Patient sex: F
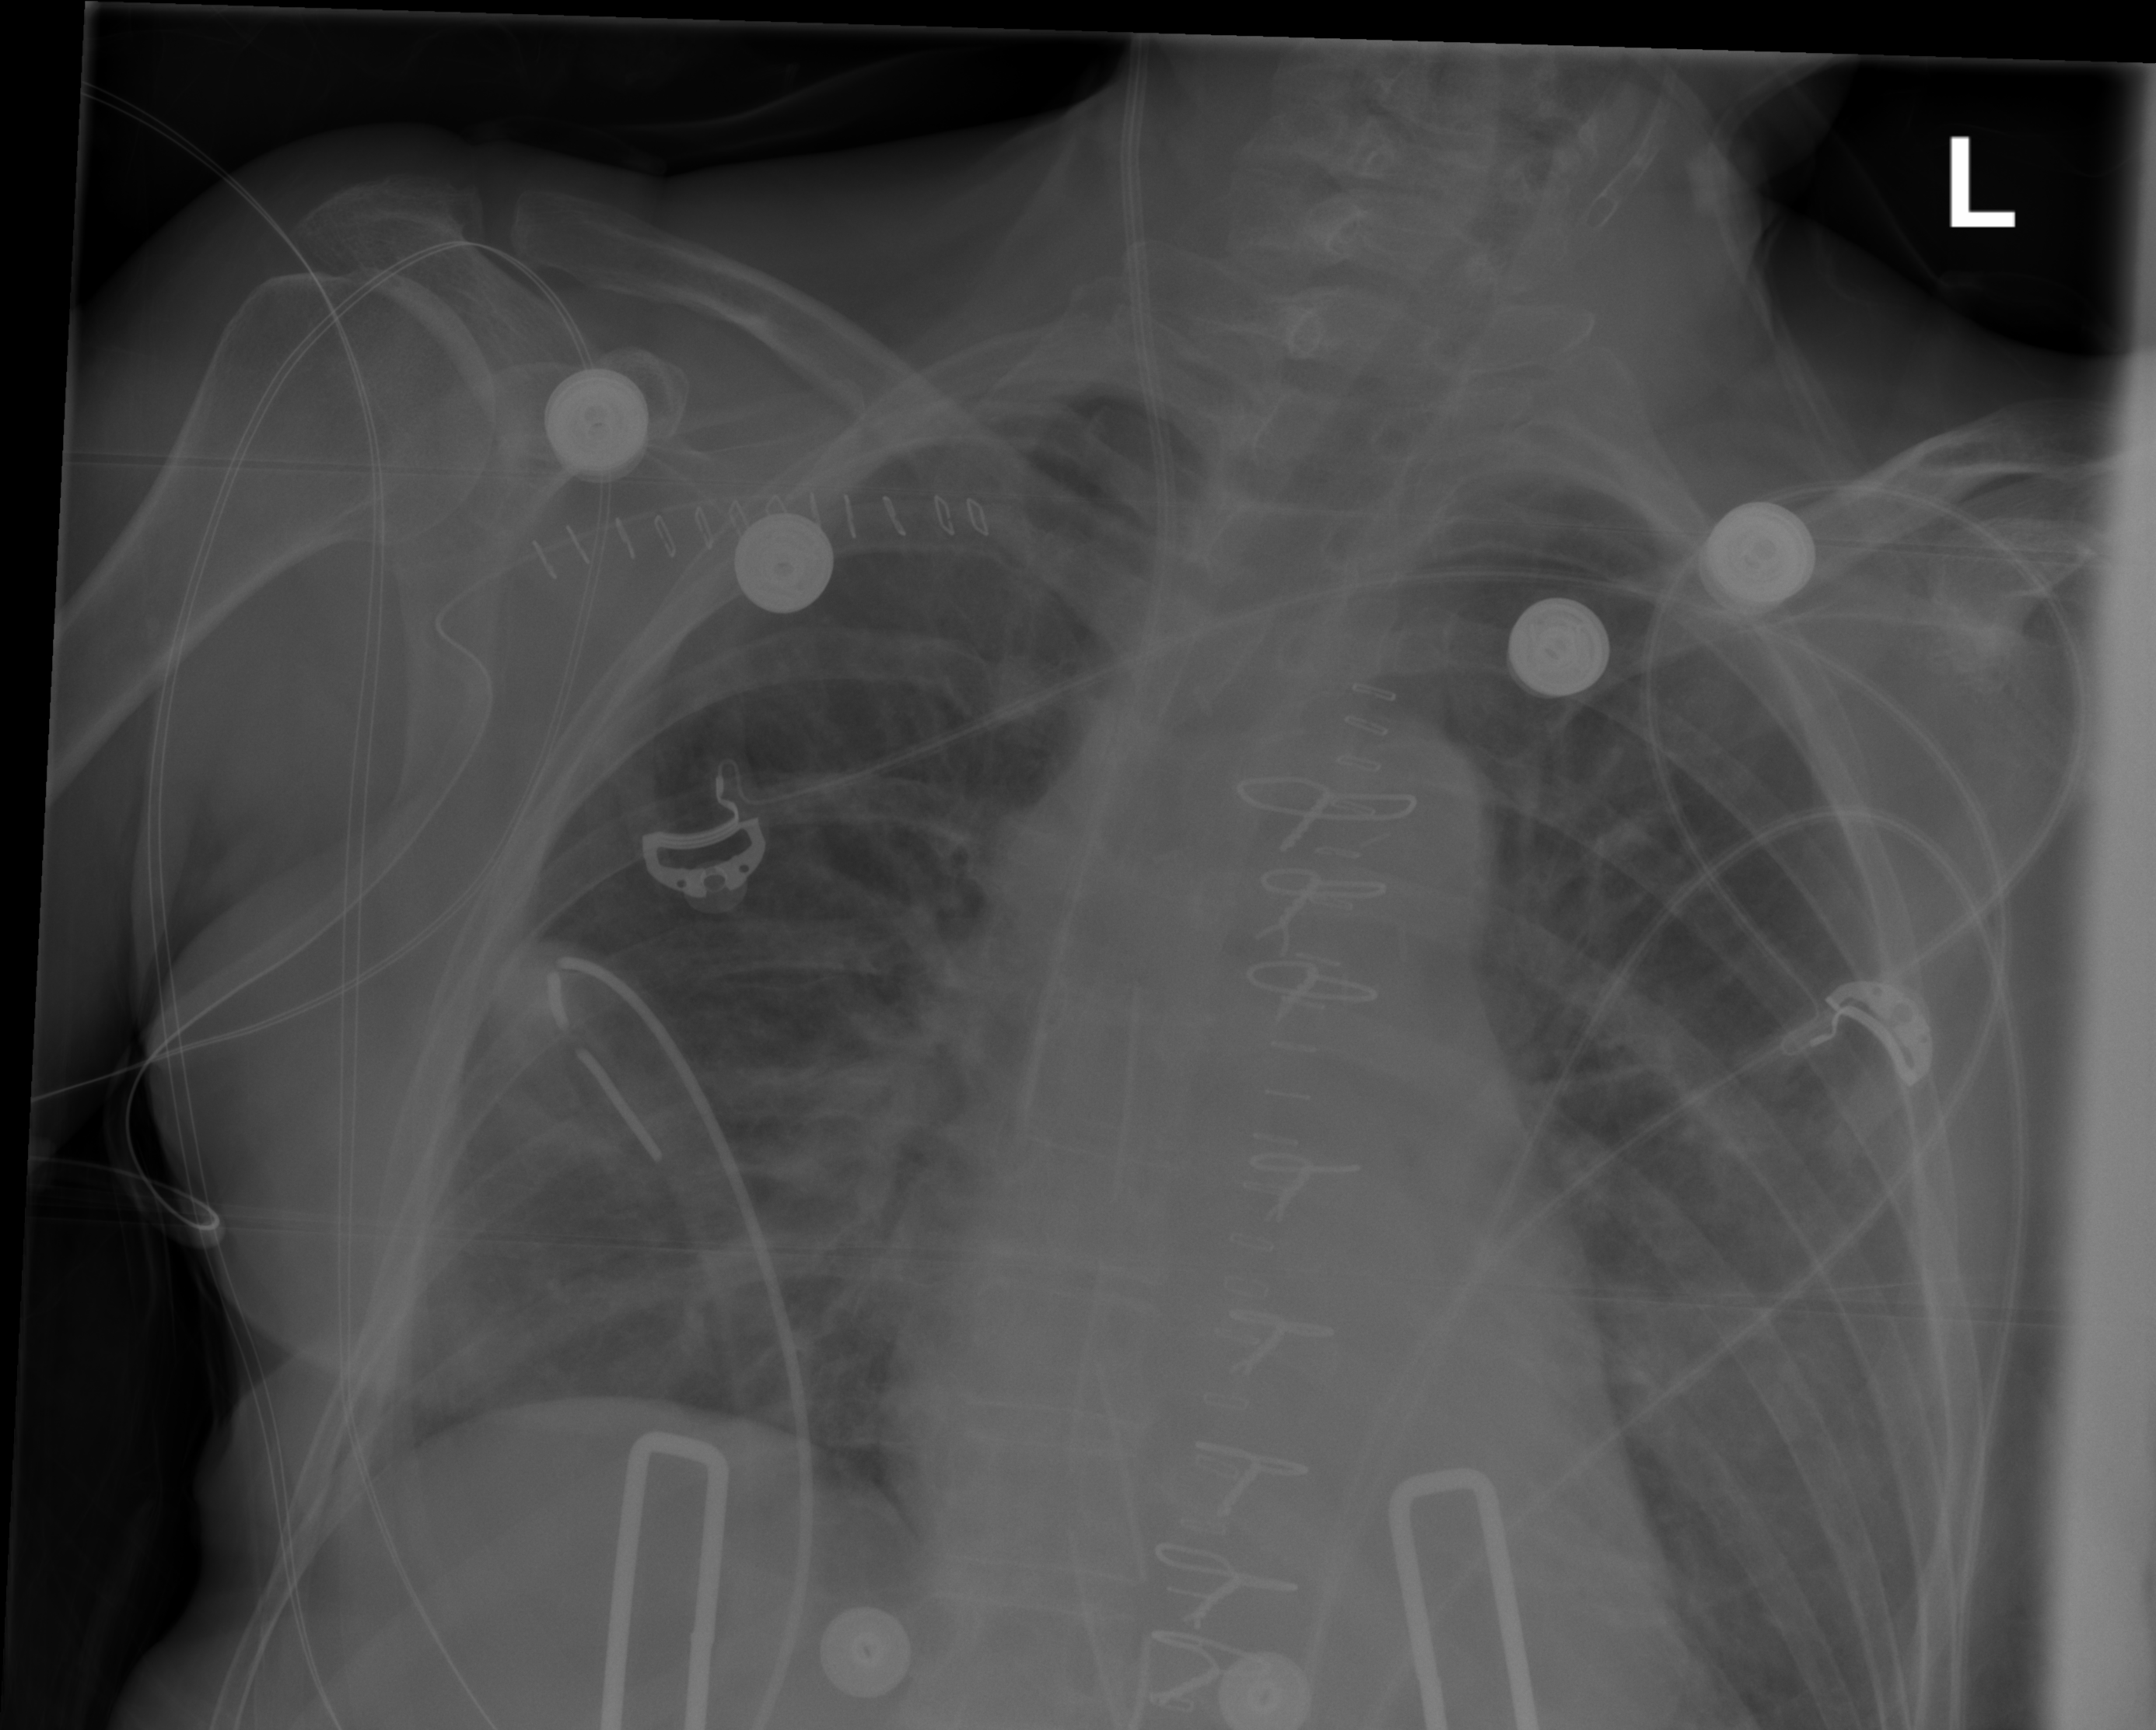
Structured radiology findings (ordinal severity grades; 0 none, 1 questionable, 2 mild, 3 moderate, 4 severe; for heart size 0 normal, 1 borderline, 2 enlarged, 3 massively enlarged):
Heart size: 0
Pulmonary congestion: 2
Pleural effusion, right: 0
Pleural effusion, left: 0
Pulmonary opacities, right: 0
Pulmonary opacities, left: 0
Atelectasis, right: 2
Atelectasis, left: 0